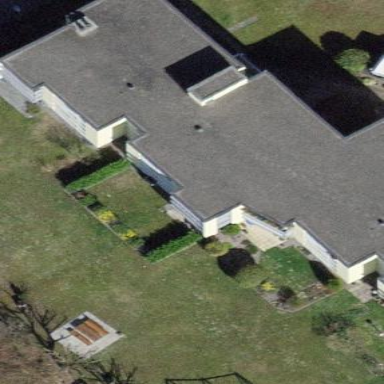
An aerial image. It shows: Building with flat roof.